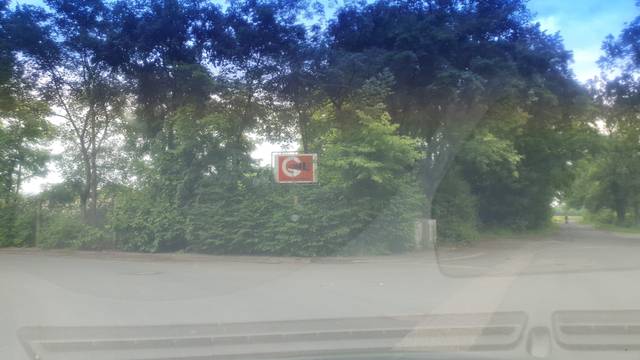
Region: Germany
Coordinates: 49.878, 10.912